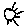
Label: sun